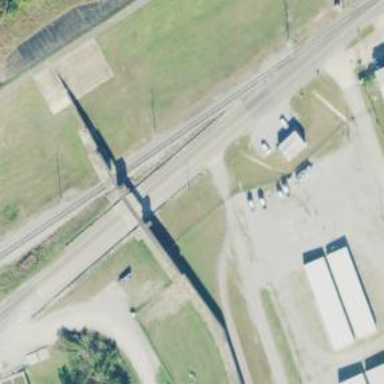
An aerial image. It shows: Lock gate on waterway.